Platform: macOS
Application: Arc Browser
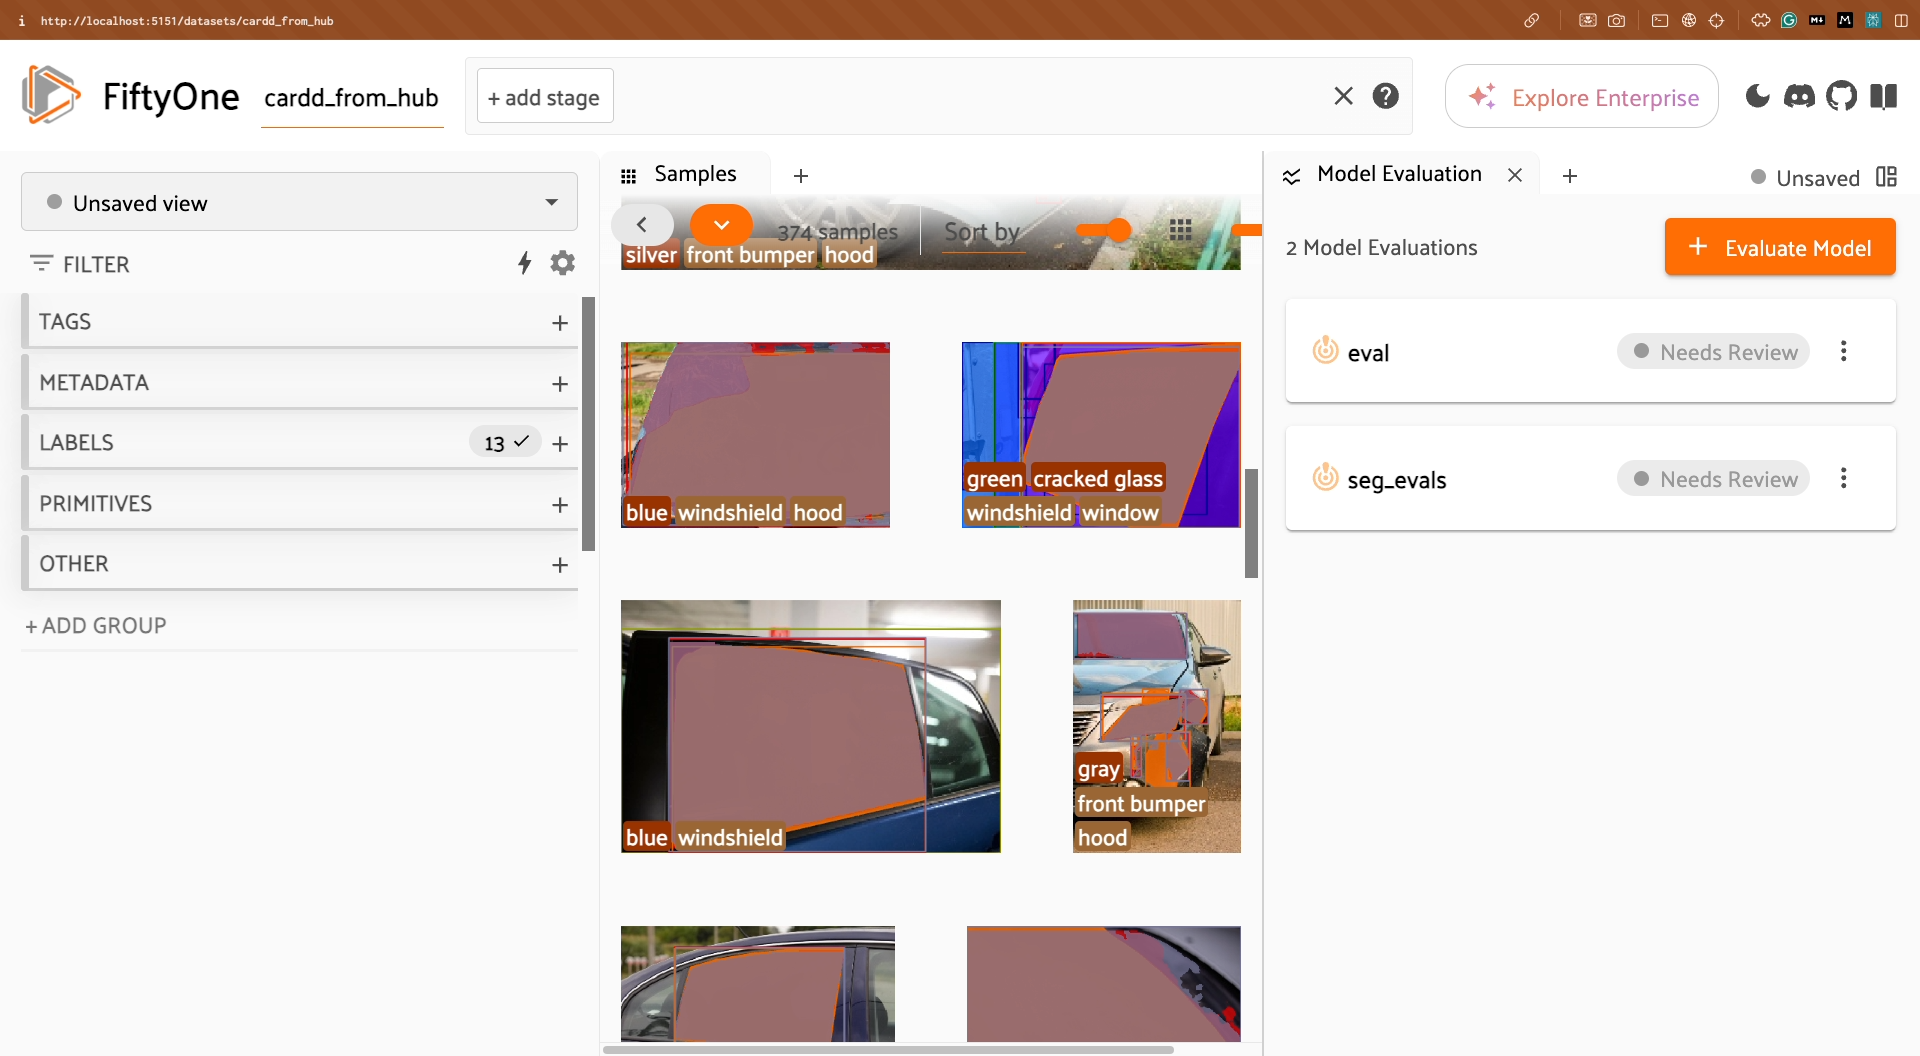
task_description: Hide the sidebar
action_type: click
element_info: Icon
steps_since_start: 1